Interaction volume radius: 5 \u00c5
Interaction volume height: 15 \u00c5
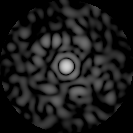
Disorder parameter: 0.7816